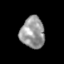
Tissue: skin
Cell type: Epithelial cells
Senescence score: 0.2647
Nuclear area (px): 741
Mean DAPI intensity: 151.595